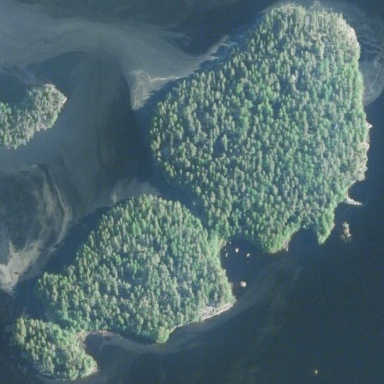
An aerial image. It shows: Forested woodland on charming islet.